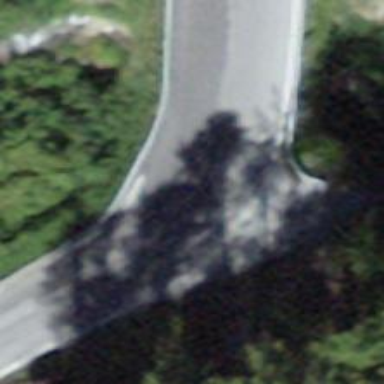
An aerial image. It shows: Tertiary road passing over bridge.